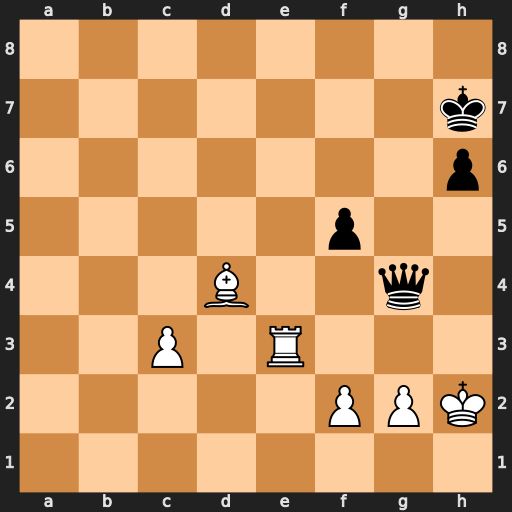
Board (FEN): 8/7k/7p/5p2/3B2q1/2P1R3/5PPK/8
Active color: w
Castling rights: -
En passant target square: -
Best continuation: Re7+ Kg6 Rg7+ Kh5 Rxg4